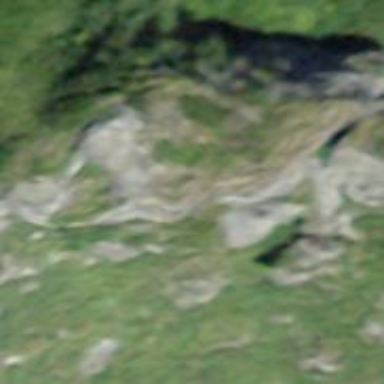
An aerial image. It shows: Natural cliff.